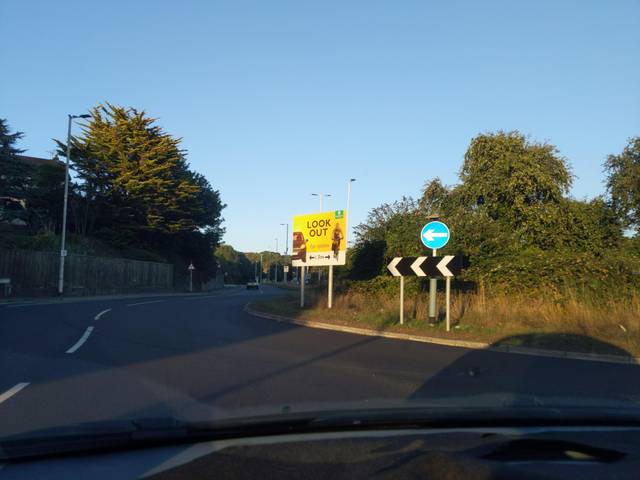
Region: United Kingdom
Coordinates: 50.366, -4.102